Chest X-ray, PA view. Patient: 22 years old, sex F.
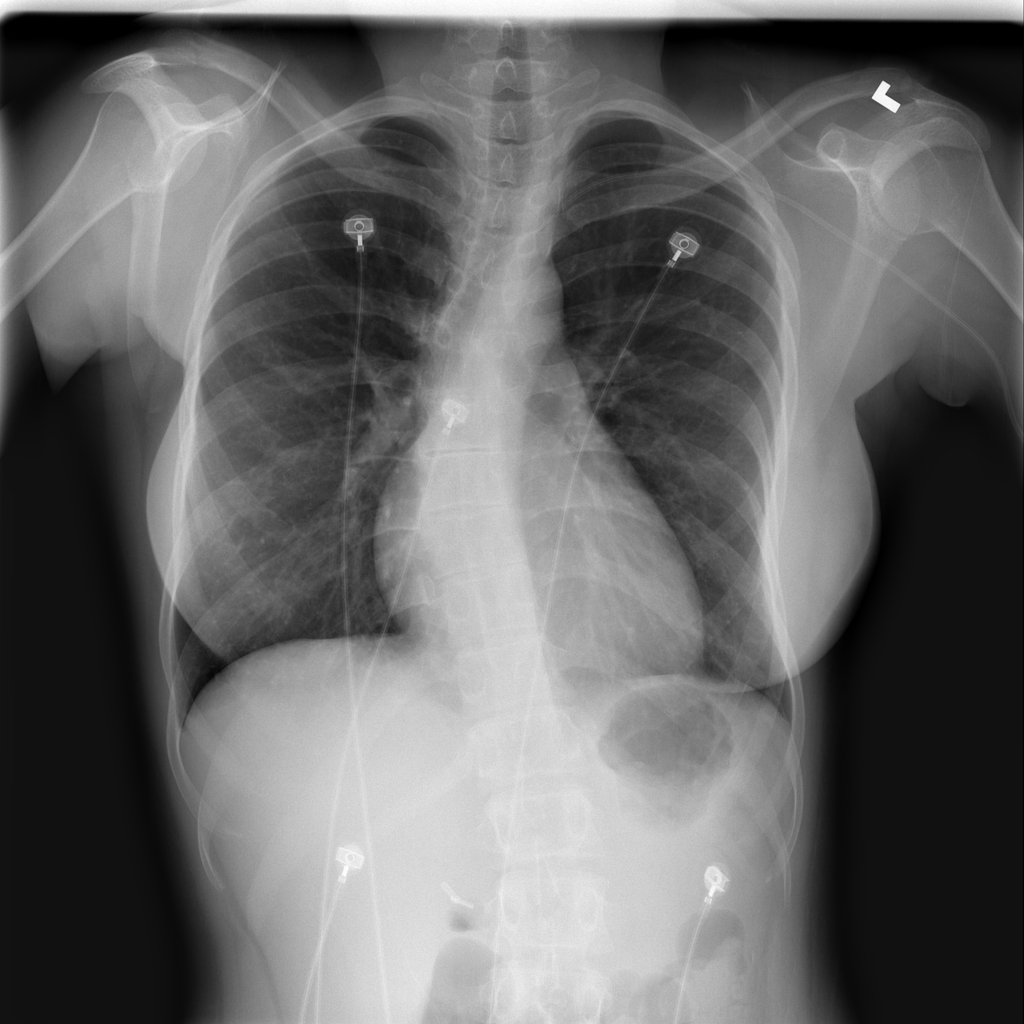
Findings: Cardiomegaly, Effusion